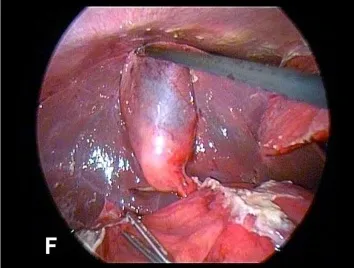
Appendix.
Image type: endoscopy (arthroscopy)